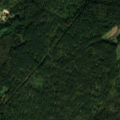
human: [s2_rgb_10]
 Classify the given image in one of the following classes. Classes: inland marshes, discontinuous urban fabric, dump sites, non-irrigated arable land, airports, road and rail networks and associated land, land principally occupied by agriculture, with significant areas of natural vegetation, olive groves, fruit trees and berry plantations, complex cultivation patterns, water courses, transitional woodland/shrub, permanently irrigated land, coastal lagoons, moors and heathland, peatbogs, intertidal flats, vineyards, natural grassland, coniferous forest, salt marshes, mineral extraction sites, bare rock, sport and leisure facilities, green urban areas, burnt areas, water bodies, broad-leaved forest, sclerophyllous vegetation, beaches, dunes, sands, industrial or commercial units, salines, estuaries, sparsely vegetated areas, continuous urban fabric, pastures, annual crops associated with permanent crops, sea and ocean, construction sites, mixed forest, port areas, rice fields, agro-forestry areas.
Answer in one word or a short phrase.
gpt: broad-leaved forest, coniferous forest, mixed forest